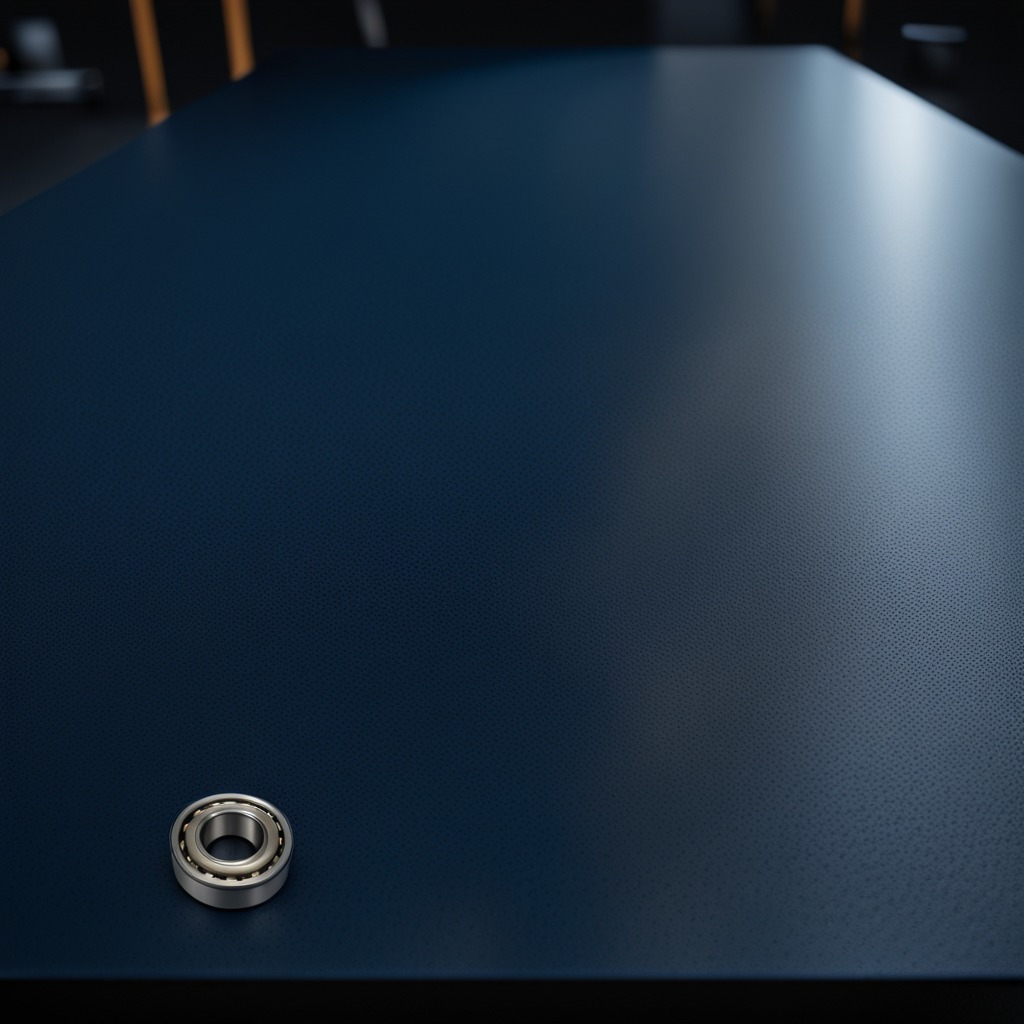
A metal ball bearing lying on the tabletop.